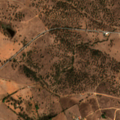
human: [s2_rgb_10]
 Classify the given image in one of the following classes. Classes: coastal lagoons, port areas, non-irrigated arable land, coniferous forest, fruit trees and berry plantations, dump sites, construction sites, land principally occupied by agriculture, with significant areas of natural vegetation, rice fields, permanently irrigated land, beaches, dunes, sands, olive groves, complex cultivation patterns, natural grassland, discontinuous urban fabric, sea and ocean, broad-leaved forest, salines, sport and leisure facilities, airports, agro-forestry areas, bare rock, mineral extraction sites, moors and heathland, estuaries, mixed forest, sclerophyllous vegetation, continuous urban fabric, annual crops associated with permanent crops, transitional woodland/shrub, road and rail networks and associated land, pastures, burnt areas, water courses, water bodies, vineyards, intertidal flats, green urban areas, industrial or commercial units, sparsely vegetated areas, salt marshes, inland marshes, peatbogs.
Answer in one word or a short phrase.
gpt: non-irrigated arable land, complex cultivation patterns, agro-forestry areas